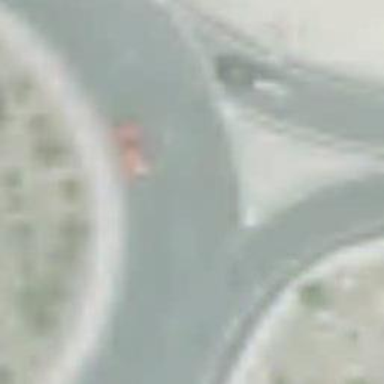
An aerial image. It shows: Unclassified road that forms roundabout at the junction.